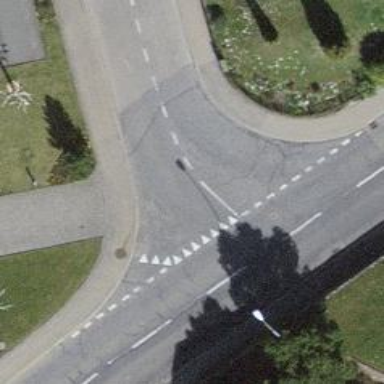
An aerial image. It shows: Road with "give way" sign.